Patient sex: F
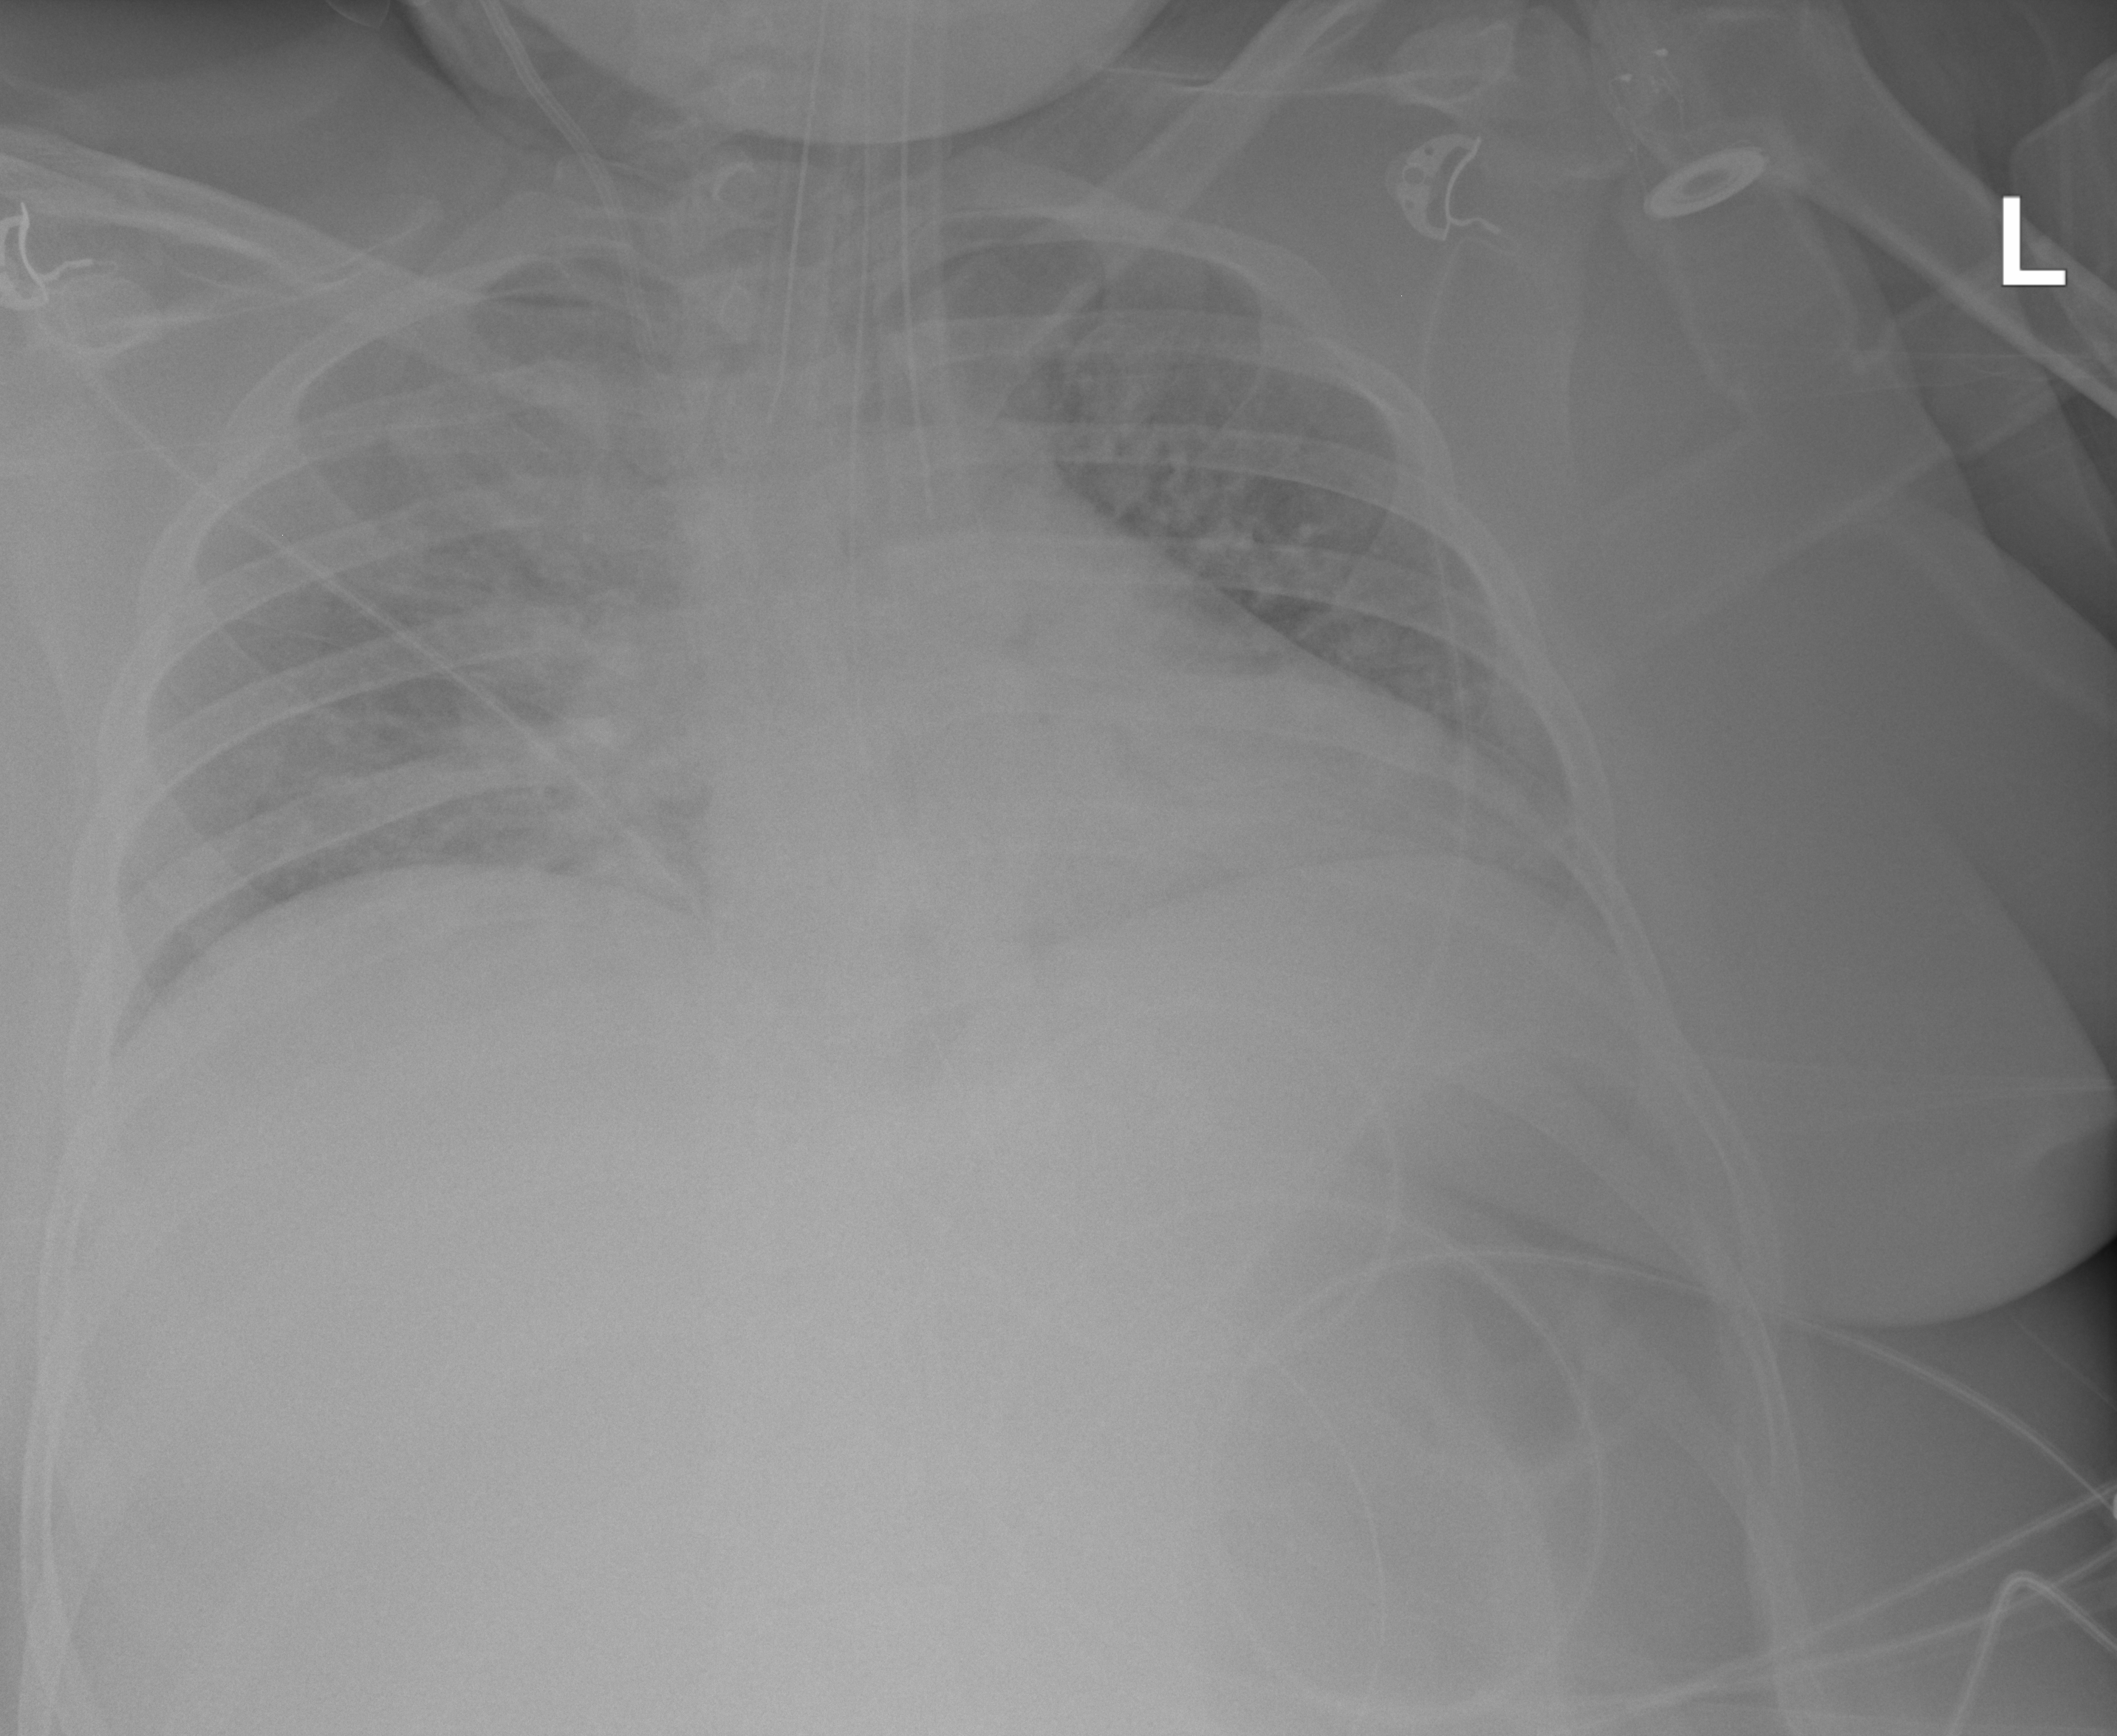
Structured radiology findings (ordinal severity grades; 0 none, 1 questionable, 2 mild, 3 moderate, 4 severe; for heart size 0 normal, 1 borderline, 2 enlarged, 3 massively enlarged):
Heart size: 1
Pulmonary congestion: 2
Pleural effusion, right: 0
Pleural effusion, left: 0
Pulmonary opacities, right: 2
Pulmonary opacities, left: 2
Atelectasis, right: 2
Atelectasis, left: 2